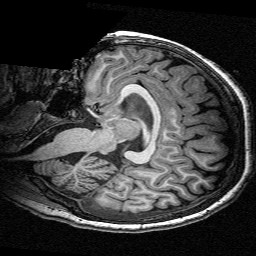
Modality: T1w
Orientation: sagittal
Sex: female
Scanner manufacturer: siemens
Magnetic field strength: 3 T
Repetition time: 2.3 s
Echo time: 0.00336 s